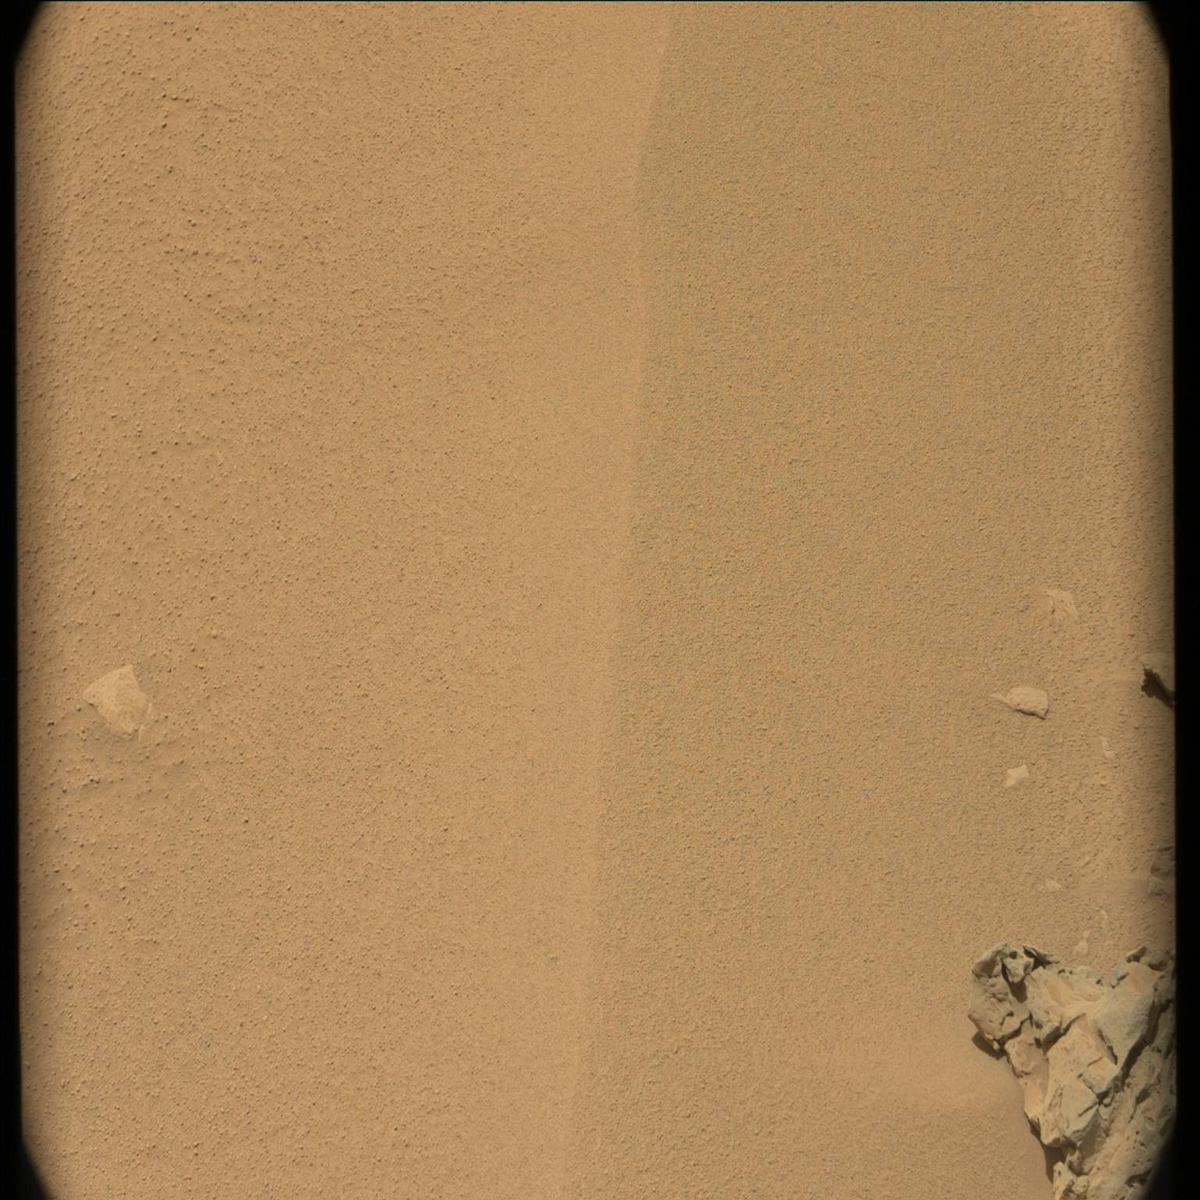
Terrain classes present: Rock, Sand / Soil